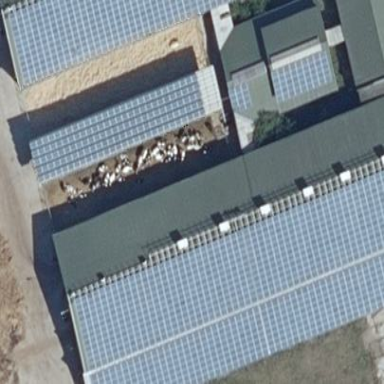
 generating electricity through photovoltaic methods."